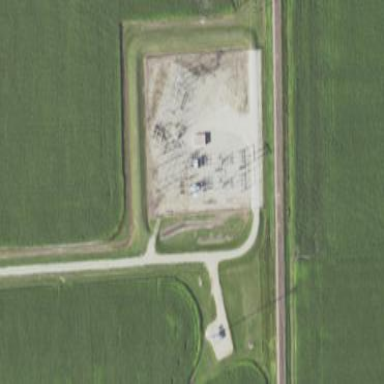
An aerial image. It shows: Fenced power substation at the transmission level.